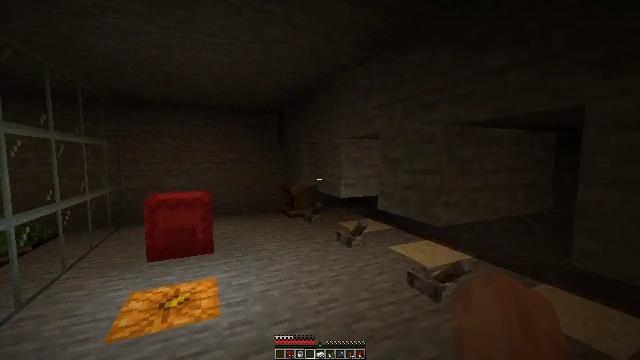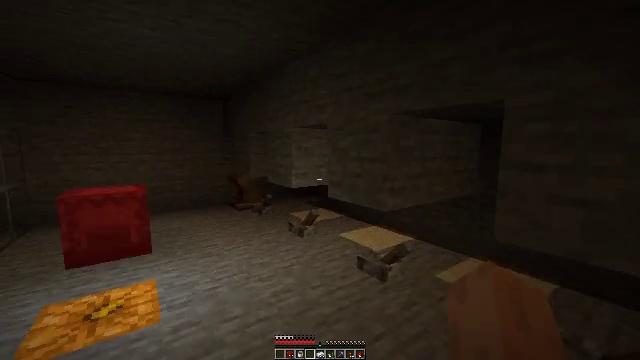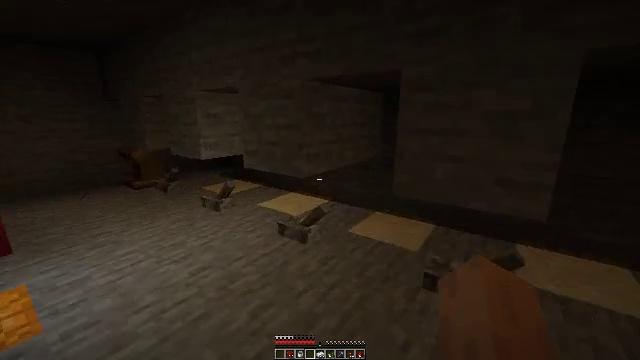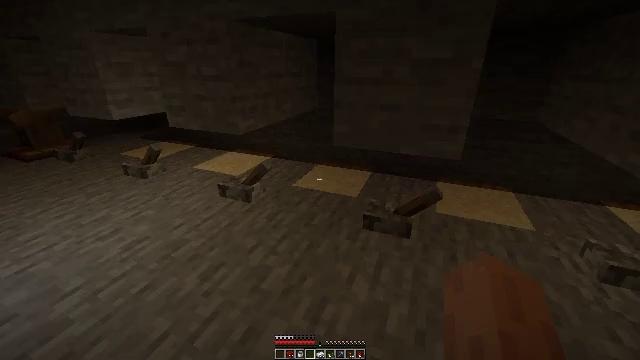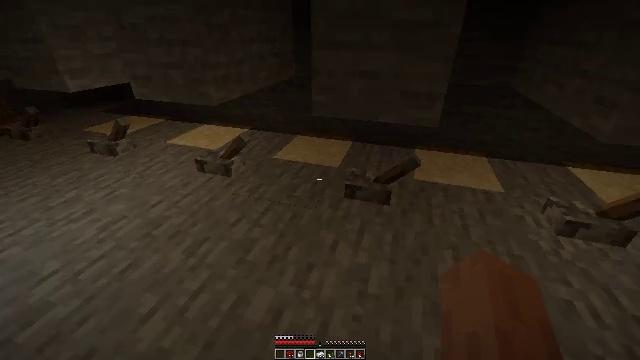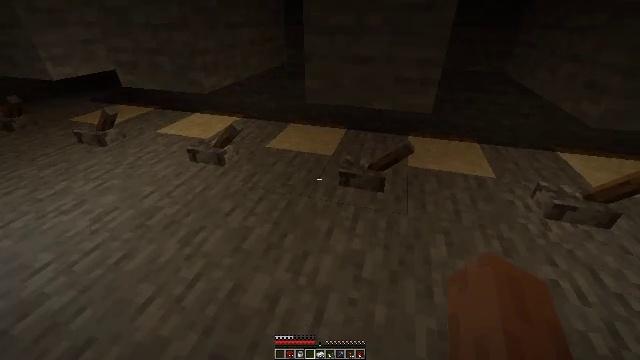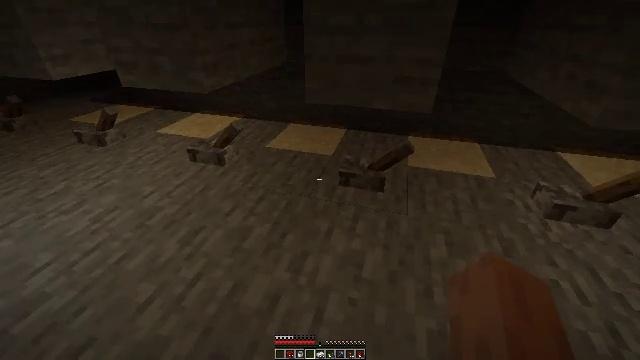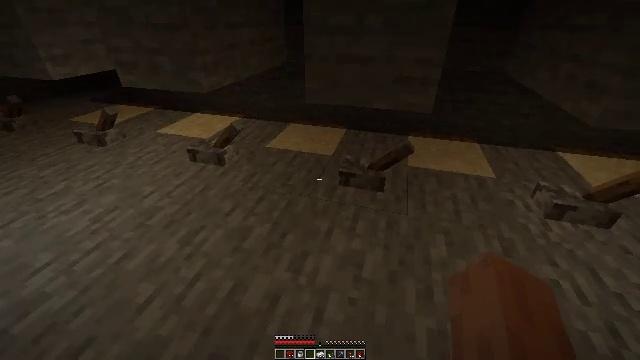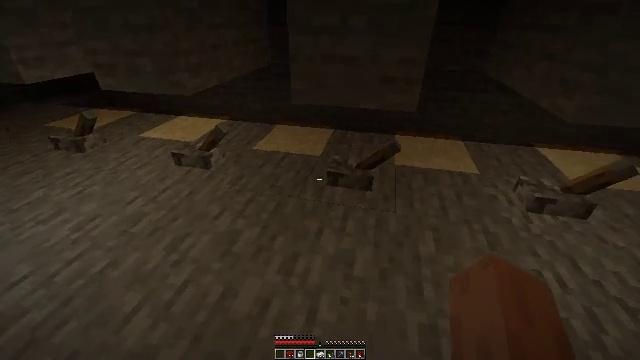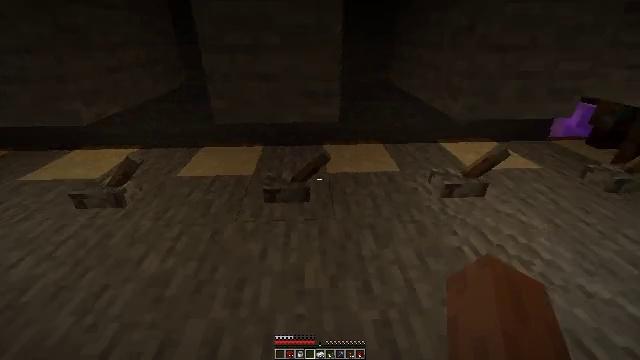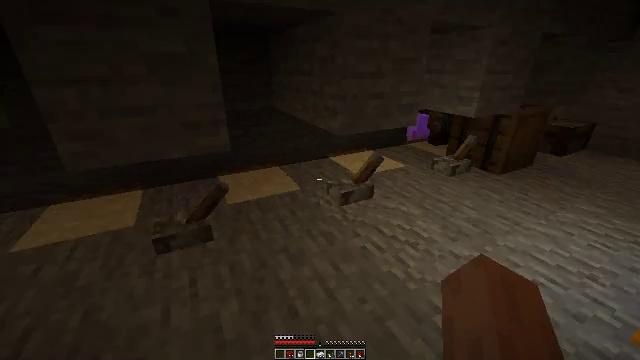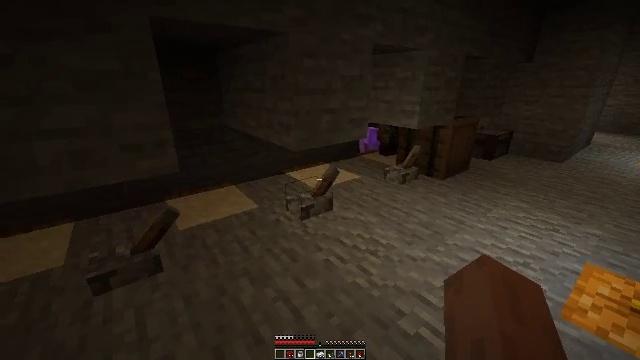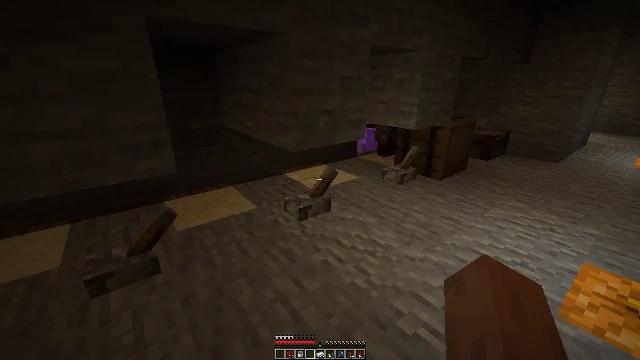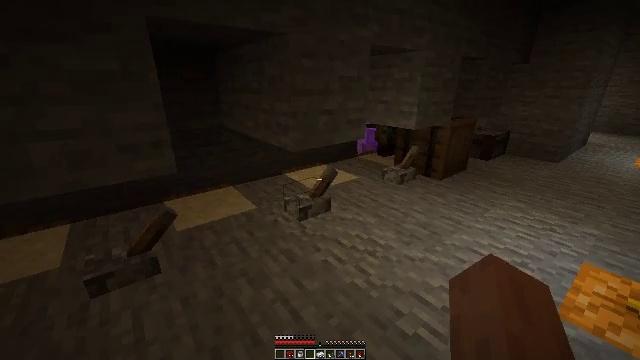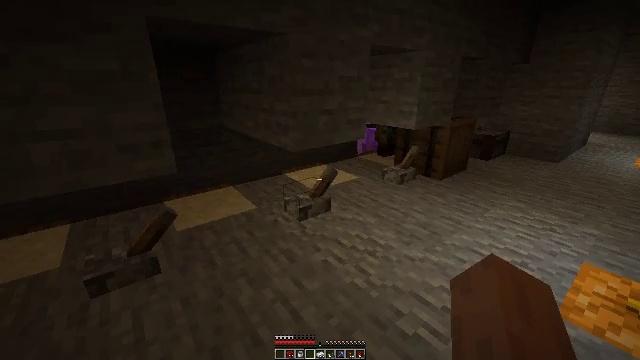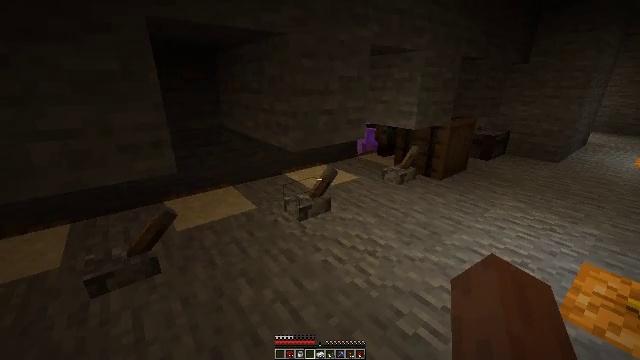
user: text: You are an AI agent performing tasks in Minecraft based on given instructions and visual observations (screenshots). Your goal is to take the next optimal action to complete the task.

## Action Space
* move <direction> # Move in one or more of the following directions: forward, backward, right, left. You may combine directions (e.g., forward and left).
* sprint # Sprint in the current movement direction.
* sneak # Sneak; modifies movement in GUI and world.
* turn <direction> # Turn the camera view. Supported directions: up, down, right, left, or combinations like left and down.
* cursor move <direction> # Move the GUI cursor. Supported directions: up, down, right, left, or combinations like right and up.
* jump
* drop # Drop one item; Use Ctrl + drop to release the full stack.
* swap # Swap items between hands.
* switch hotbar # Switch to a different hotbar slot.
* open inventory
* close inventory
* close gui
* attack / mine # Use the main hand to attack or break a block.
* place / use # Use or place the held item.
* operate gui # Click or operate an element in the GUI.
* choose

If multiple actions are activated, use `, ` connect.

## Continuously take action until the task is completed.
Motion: motion action
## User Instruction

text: Drop an iron ingot.
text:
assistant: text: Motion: turn right and down
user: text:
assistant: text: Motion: turn right and down
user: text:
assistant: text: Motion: turn right and down
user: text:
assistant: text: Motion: turn right and down
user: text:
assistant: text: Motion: turn right and down
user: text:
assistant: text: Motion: no_op
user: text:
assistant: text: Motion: no_op
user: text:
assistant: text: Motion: turn right
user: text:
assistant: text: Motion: turn right and up
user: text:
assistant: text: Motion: turn right and up
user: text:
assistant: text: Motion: turn right and up
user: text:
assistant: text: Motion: no_op
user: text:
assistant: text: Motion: no_op
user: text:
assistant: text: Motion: no_op
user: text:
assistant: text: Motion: no_op
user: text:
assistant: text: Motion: no_op
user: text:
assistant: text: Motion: no_op
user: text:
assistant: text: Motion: no_op
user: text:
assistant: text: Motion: move right
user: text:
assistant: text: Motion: move right
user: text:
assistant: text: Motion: move right
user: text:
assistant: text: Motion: move forward and move right
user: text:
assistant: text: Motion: move forward and move right
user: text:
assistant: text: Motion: move forward and move right
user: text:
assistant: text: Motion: move forward and move right
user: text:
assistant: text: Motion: move forward and move right
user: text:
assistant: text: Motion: move forward and move right, turn left
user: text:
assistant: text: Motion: move forward and move right, turn left and down
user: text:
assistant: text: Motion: move forward and move right, turn left and down
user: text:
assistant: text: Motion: move forward and move right, turn left and down